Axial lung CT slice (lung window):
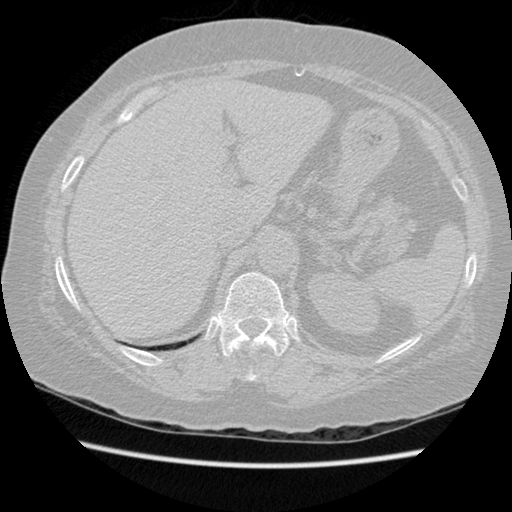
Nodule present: no